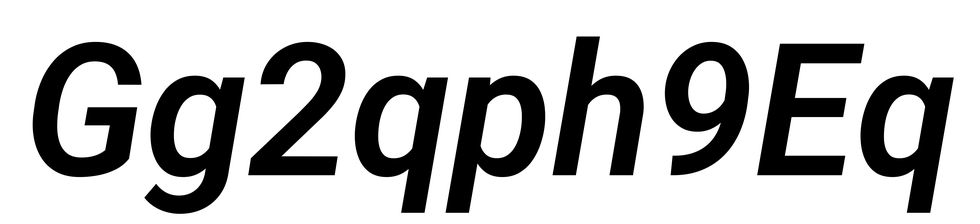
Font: Roboto-Italic_SemiBold_Italic